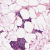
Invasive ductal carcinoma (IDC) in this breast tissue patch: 1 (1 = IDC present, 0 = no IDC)